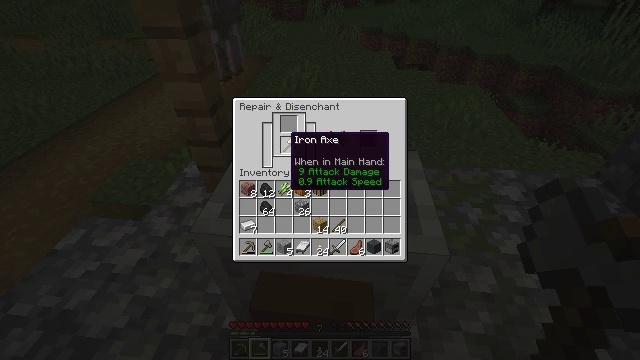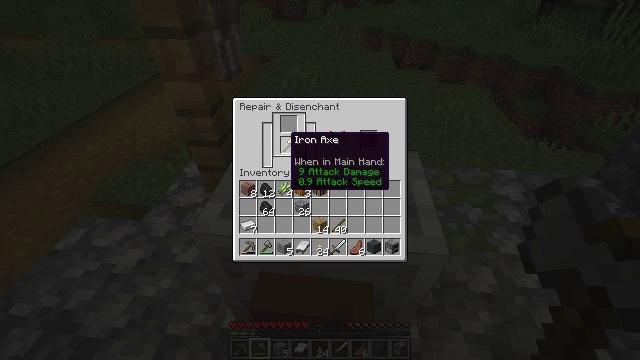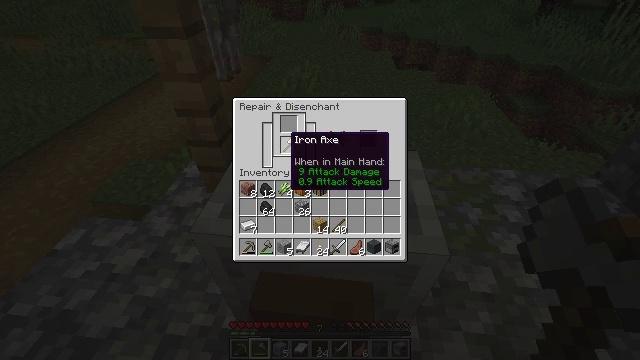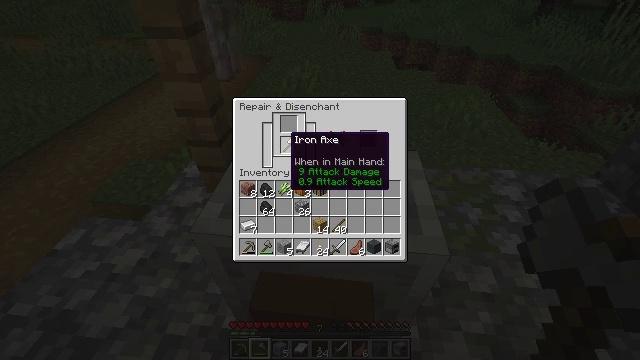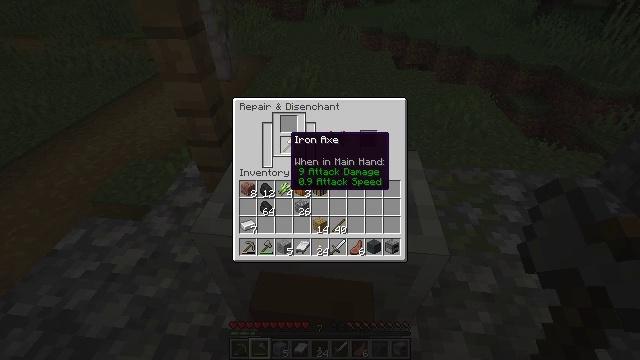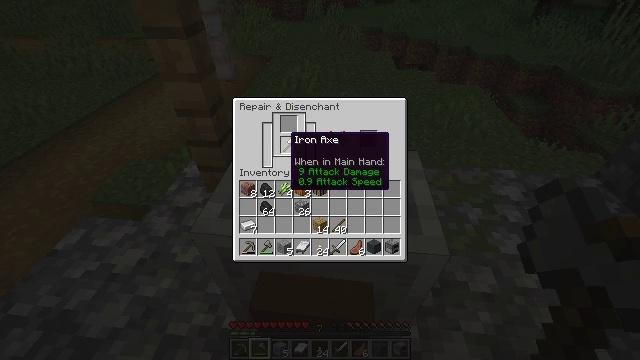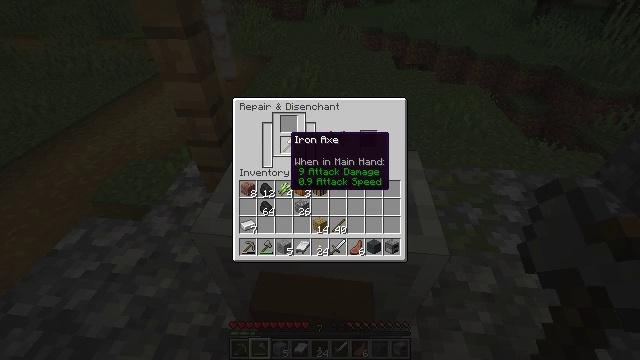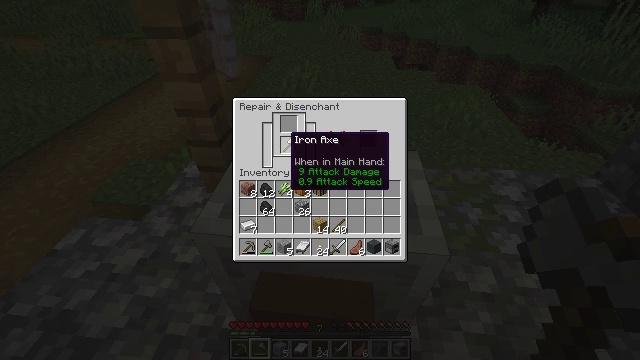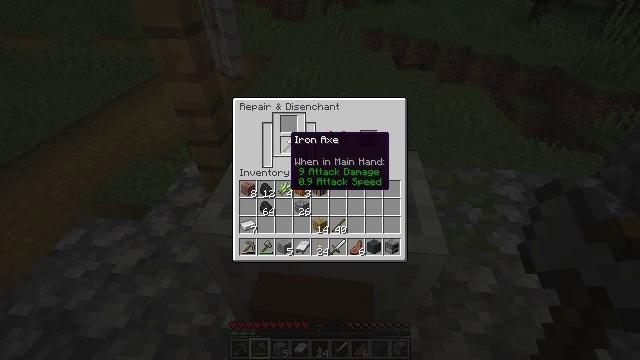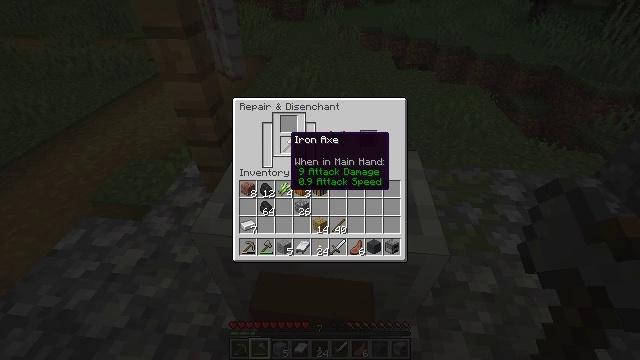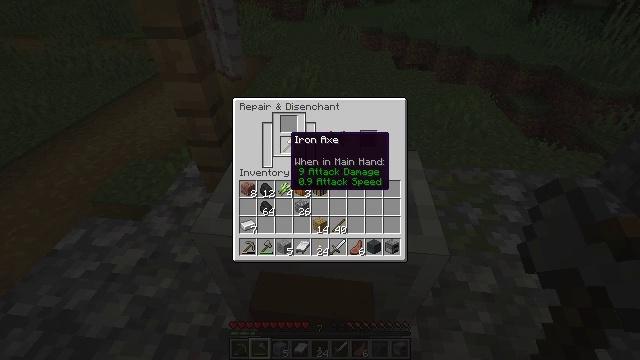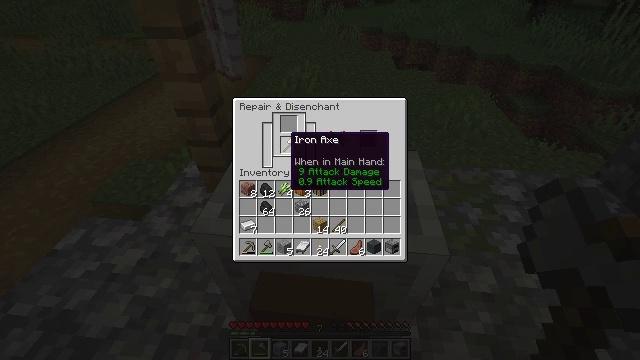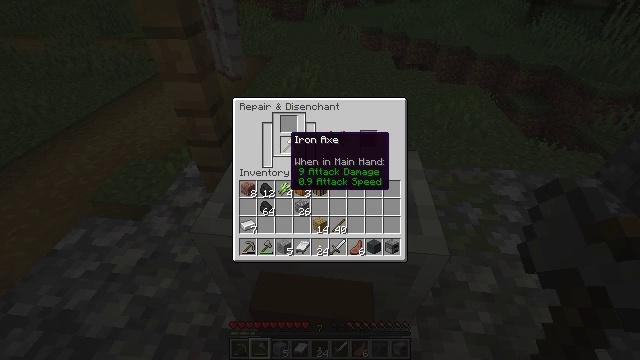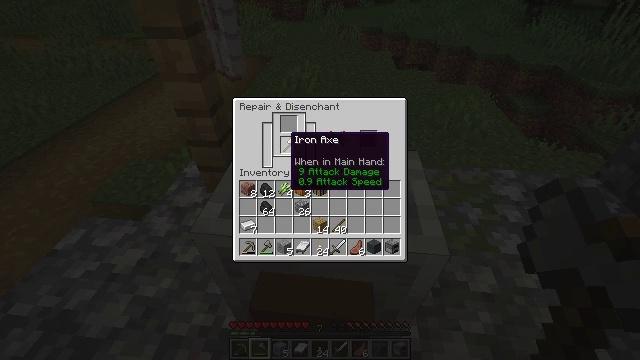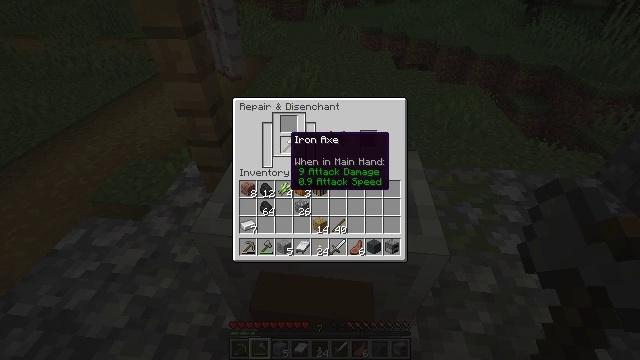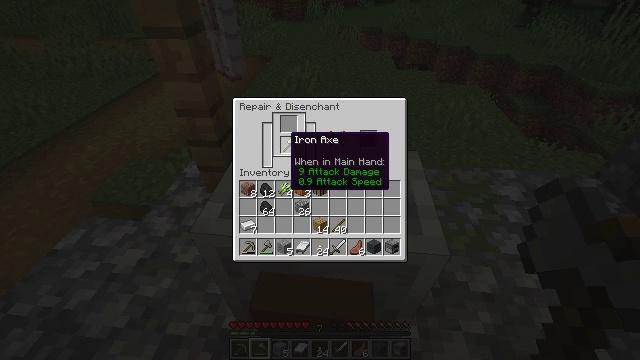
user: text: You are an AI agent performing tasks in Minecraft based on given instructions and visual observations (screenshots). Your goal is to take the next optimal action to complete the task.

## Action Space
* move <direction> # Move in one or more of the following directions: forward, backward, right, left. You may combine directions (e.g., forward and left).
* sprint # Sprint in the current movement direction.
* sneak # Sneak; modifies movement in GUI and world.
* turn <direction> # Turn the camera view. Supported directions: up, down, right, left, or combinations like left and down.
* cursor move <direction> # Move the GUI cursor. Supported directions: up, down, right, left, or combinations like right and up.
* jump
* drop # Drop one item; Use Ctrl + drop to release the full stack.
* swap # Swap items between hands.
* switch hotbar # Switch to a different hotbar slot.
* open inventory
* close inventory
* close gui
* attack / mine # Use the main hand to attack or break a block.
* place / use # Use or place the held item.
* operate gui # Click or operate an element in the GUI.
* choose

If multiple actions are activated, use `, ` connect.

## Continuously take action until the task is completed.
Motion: motion action
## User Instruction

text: Collect clay by holding down the left mouse button.
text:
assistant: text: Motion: no_op
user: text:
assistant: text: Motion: no_op
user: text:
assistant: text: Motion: no_op
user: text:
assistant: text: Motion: no_op
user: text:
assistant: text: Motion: no_op
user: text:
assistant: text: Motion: no_op
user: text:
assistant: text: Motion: no_op
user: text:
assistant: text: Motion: no_op
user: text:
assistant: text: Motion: no_op
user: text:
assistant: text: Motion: no_op
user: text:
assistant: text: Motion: no_op
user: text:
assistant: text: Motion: no_op
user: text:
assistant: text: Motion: no_op
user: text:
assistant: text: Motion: no_op
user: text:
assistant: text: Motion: no_op
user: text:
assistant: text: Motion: no_op
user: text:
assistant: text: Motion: no_op
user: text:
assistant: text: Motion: no_op
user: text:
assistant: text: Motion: no_op
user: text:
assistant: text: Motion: no_op
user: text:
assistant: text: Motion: no_op
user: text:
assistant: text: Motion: no_op
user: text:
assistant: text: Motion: no_op
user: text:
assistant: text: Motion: no_op
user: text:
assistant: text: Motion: operate gui
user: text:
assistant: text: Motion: operate gui
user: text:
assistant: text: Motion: operate gui
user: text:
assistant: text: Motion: operate gui
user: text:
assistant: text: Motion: no_op
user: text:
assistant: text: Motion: no_op